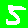
Digit: 5